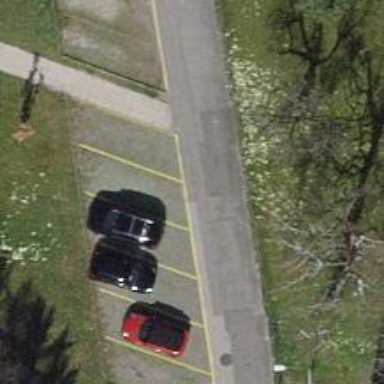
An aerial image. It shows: Street side parking area.